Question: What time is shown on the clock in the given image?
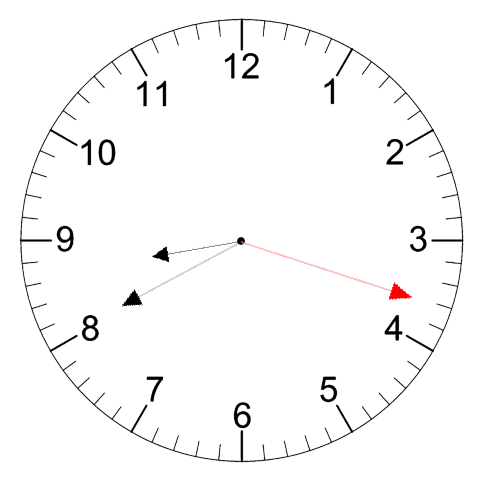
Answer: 08:40:18